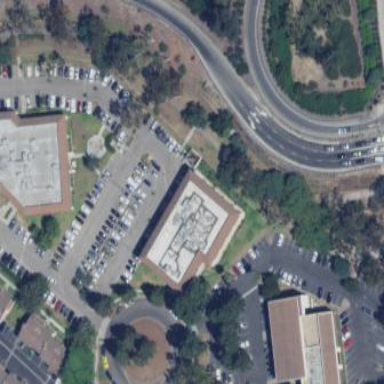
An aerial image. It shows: Commercial building.